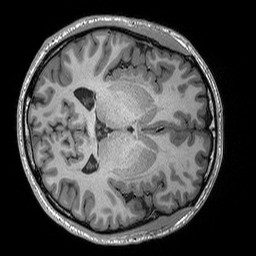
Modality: T1w
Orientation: axial
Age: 21
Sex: male
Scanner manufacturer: siemens
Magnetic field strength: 3 T
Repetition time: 2.3 s
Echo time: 0.00298 s